Field crop: maize
Growth stage: 1
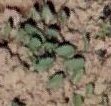
Species: convolvulus